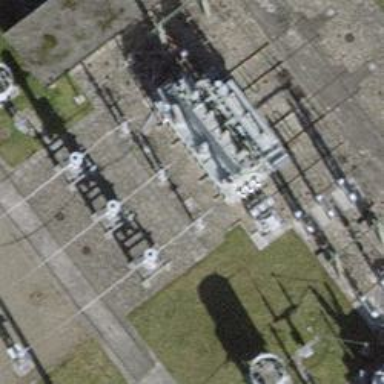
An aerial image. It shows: Power line in the image.